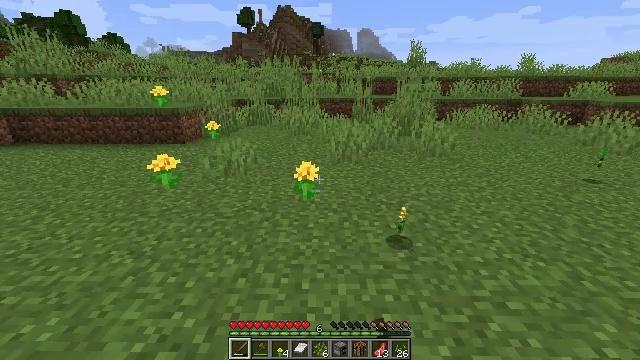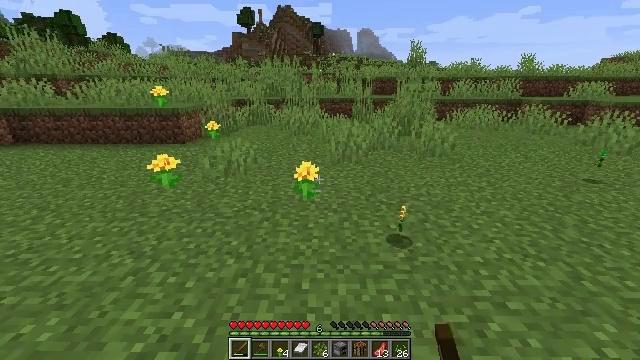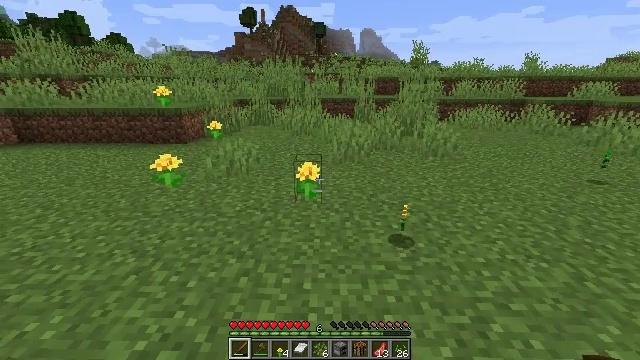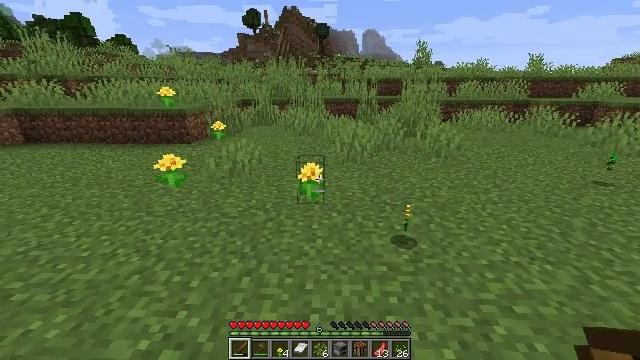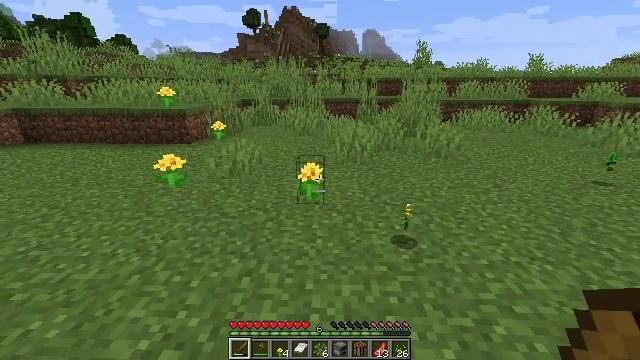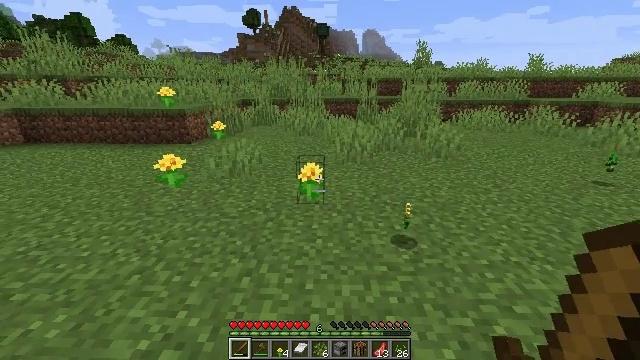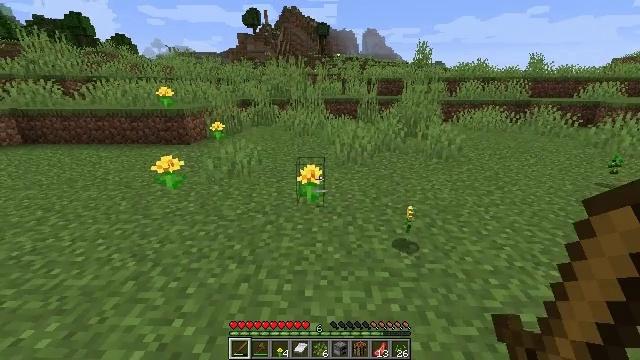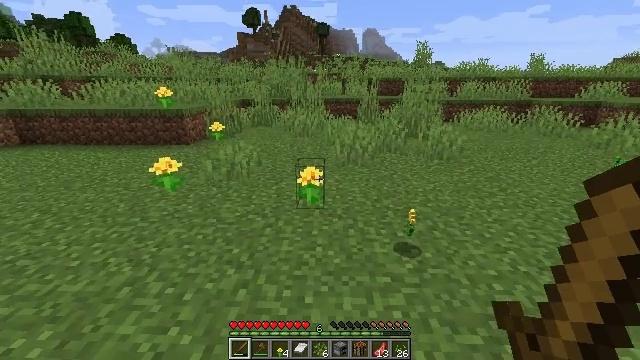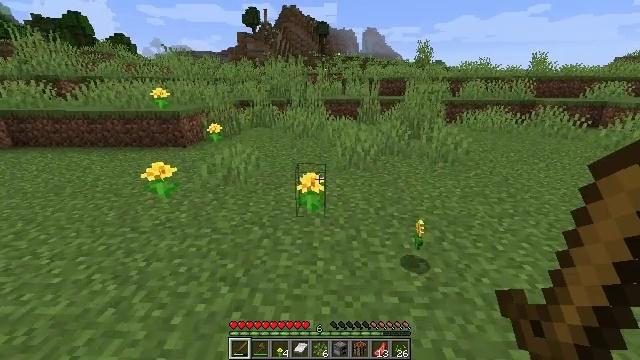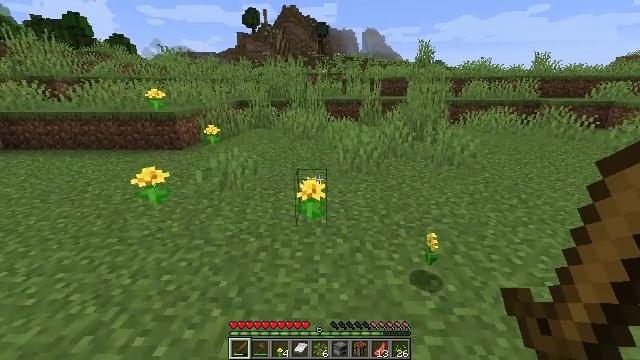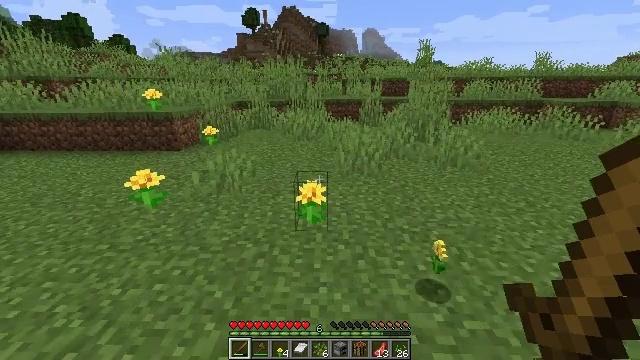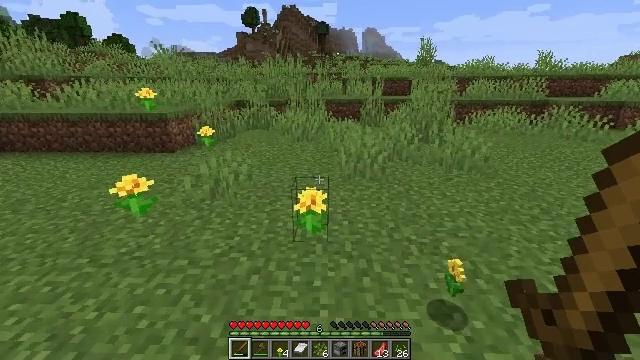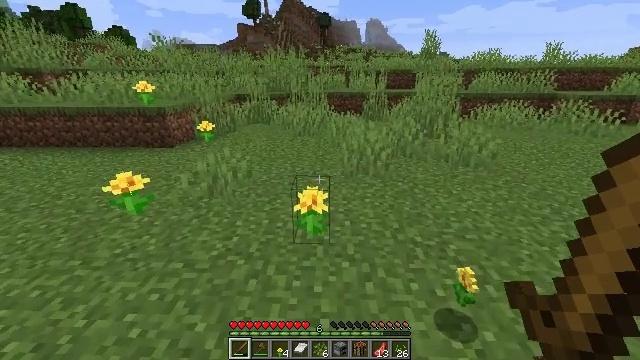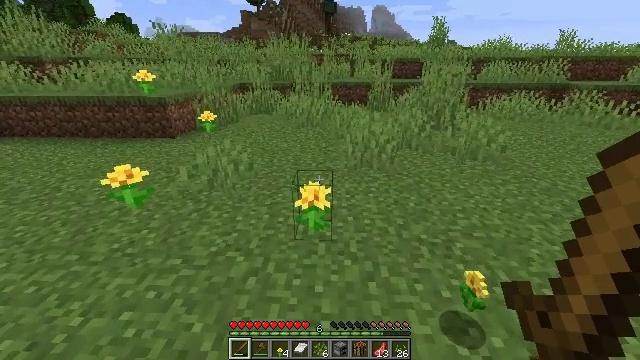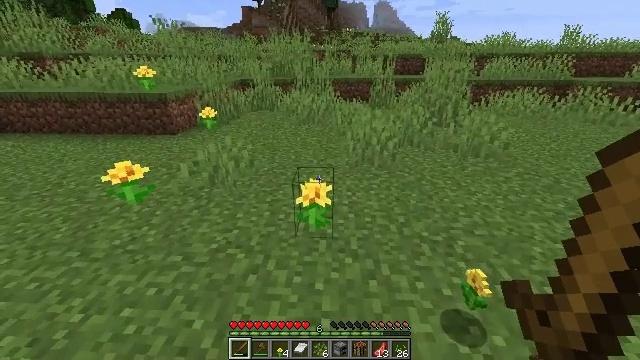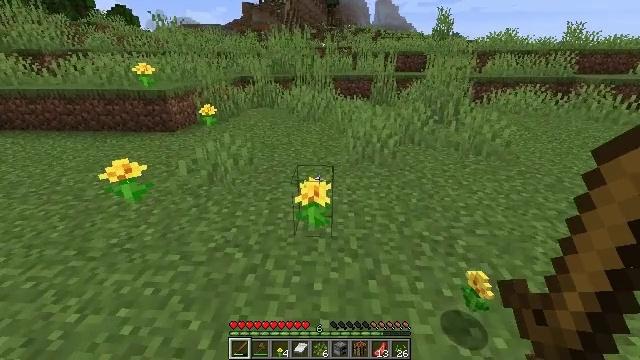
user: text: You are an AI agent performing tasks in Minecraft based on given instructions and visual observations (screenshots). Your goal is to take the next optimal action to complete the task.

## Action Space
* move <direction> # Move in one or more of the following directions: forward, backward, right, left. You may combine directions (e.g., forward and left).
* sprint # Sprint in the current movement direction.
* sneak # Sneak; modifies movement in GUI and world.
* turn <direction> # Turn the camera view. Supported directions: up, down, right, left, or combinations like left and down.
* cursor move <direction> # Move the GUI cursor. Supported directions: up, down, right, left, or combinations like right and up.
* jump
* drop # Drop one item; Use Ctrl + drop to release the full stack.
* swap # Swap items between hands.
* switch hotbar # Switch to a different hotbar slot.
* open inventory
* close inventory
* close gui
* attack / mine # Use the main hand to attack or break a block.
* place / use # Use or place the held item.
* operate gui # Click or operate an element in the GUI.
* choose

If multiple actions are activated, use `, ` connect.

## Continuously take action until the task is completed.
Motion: motion action
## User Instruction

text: Break the dandelion to obtain it.
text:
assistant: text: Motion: no_op
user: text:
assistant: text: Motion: no_op
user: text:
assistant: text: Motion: no_op
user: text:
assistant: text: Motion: no_op
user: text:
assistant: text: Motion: no_op
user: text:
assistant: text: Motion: move forward
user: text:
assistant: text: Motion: move forward
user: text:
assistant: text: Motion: move forward
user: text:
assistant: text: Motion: move forward
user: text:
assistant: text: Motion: move forward
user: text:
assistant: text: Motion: move forward
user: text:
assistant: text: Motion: turn down
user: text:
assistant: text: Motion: turn down
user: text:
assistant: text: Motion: no_op
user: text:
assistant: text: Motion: no_op
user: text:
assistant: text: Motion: no_op
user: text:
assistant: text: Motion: turn down
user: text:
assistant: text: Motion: no_op
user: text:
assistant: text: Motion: no_op
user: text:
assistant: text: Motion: attack / mine
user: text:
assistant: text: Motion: attack / mine
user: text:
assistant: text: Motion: turn left
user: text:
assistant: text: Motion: turn left
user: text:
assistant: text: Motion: turn left and up
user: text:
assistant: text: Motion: turn left and up
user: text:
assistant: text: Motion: turn left
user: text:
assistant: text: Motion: turn left and up
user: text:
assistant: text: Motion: no_op
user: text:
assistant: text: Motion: no_op
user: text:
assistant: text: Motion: turn right